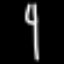
Label: fork